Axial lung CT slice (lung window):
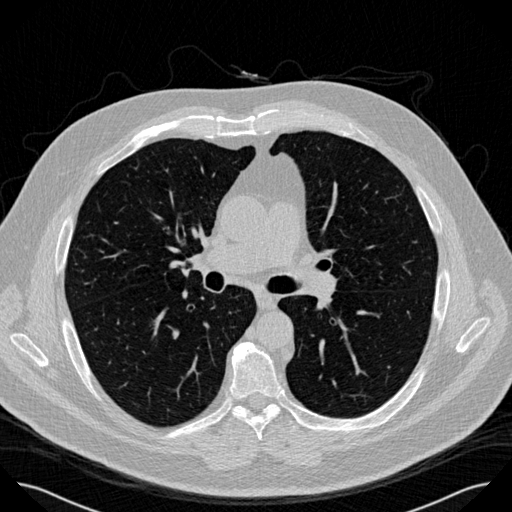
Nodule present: no